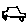
Label: car